Question: I've got two div elements in my webpage and I've included the CSS for the two elements.
'''
#item-browsing {
width: 65%;
height: 500px;
float: left;
position: relative;
min-width: 915px;
}
#bill-information {
width: 315px;
height: 100%;
float: left;
box-shadow: 3px -3px 11px -7px;
}
'''
When I re-size the browser for various resolutions the item-browsing element goes down. I've attached a screen shot of what I mean above.

How Can I fix this issue using CSS.
Thank you.
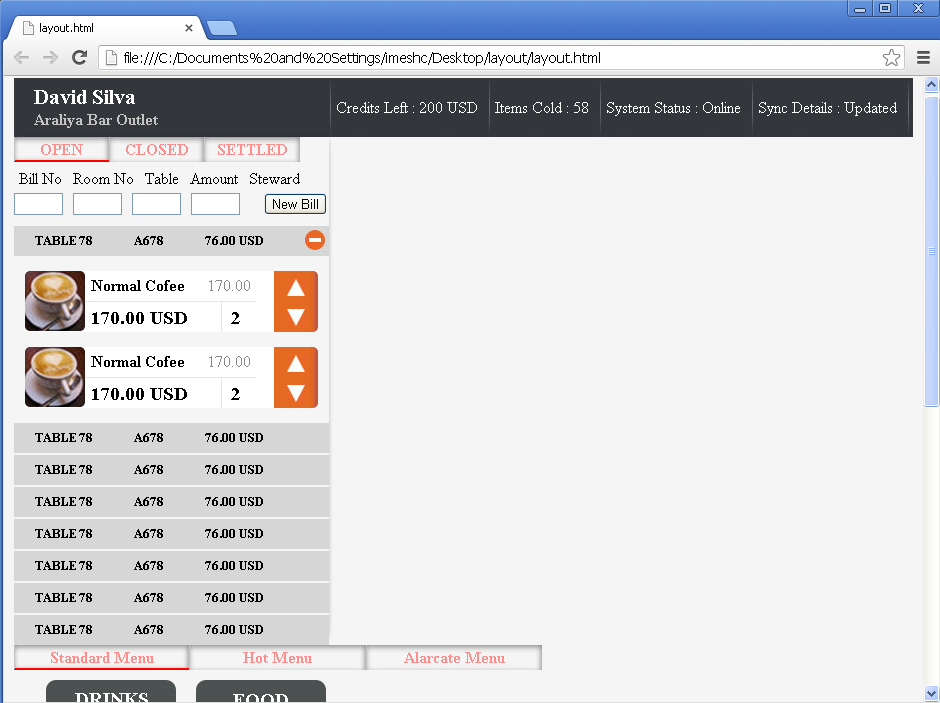
Answer: Give parent element of these two elements 'position: relative' and change the following css related to '#item-browsing'.
'''
#item-browsing {
height: 500px;
position: absolute;
right: 315px; /* or left */
left: 0;
top: 0;
bottom: 0;
min-width: 915px;
}
'''
BTW, there are many posts based on this issue on SO.
<URL>